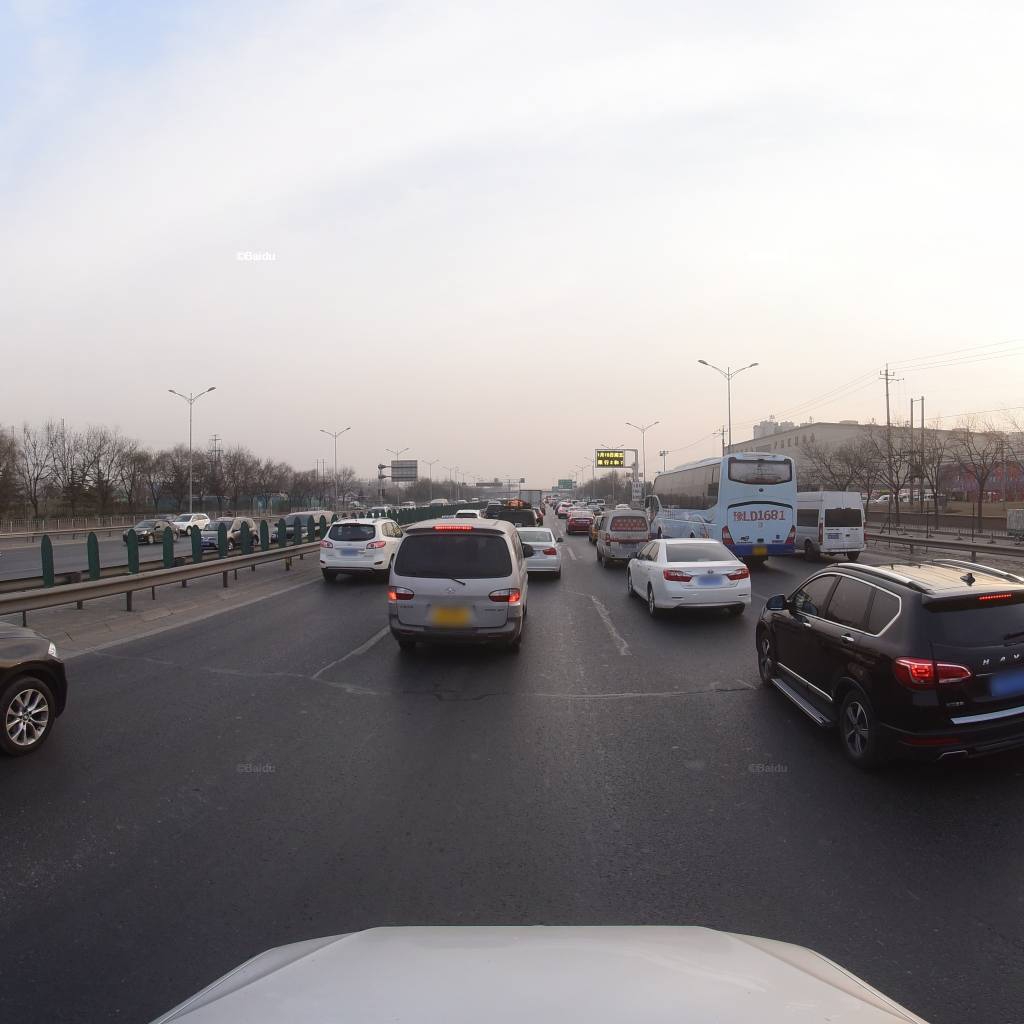
Region: Fengtai
Road damage annotations: transverse patch, longitudinal patch, longitudinal patch